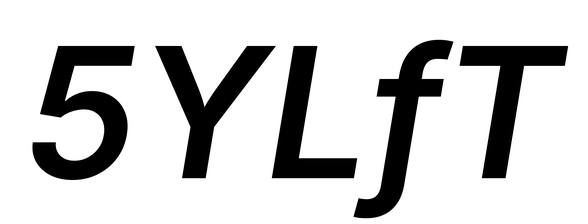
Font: Inter-Italic_SemiBold_Italic